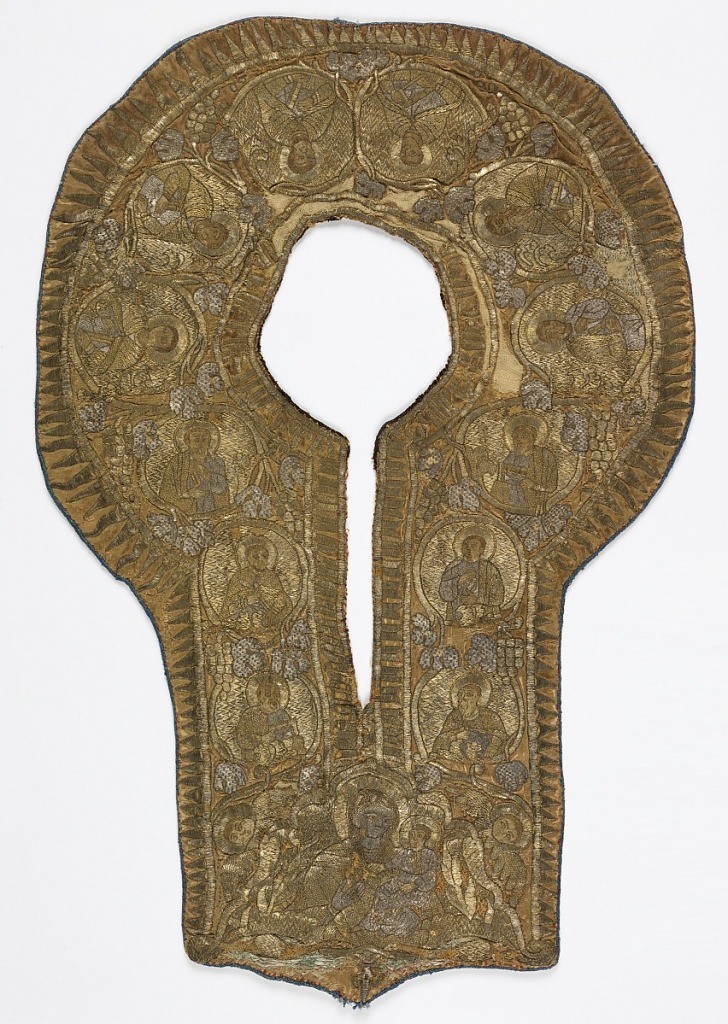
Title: Neckband
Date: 18th century
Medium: silk metal thead embroidery on silk foundation, backed with linen Technique: embroidered on plain weave foundation
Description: Neckband from a vestment, embroidered in gold and silver with the Madonna and Child and the twelve Apostles.